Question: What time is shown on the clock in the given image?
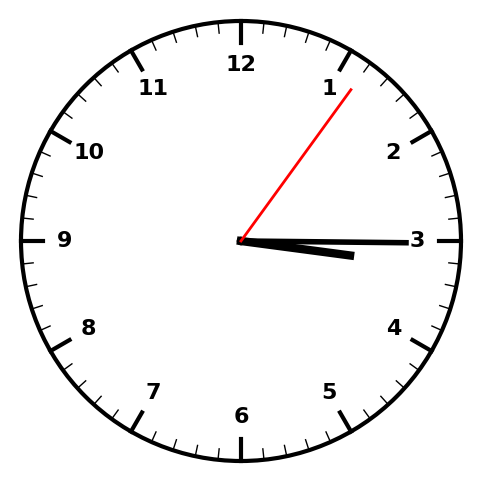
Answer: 03:15:06